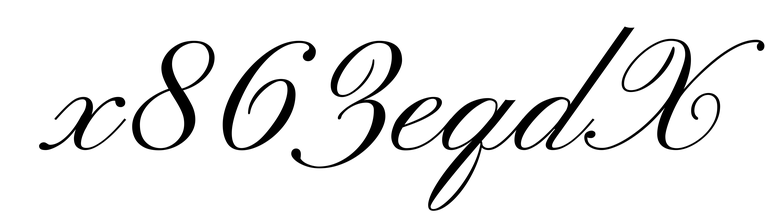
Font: PinyonScript-Regular